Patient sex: M
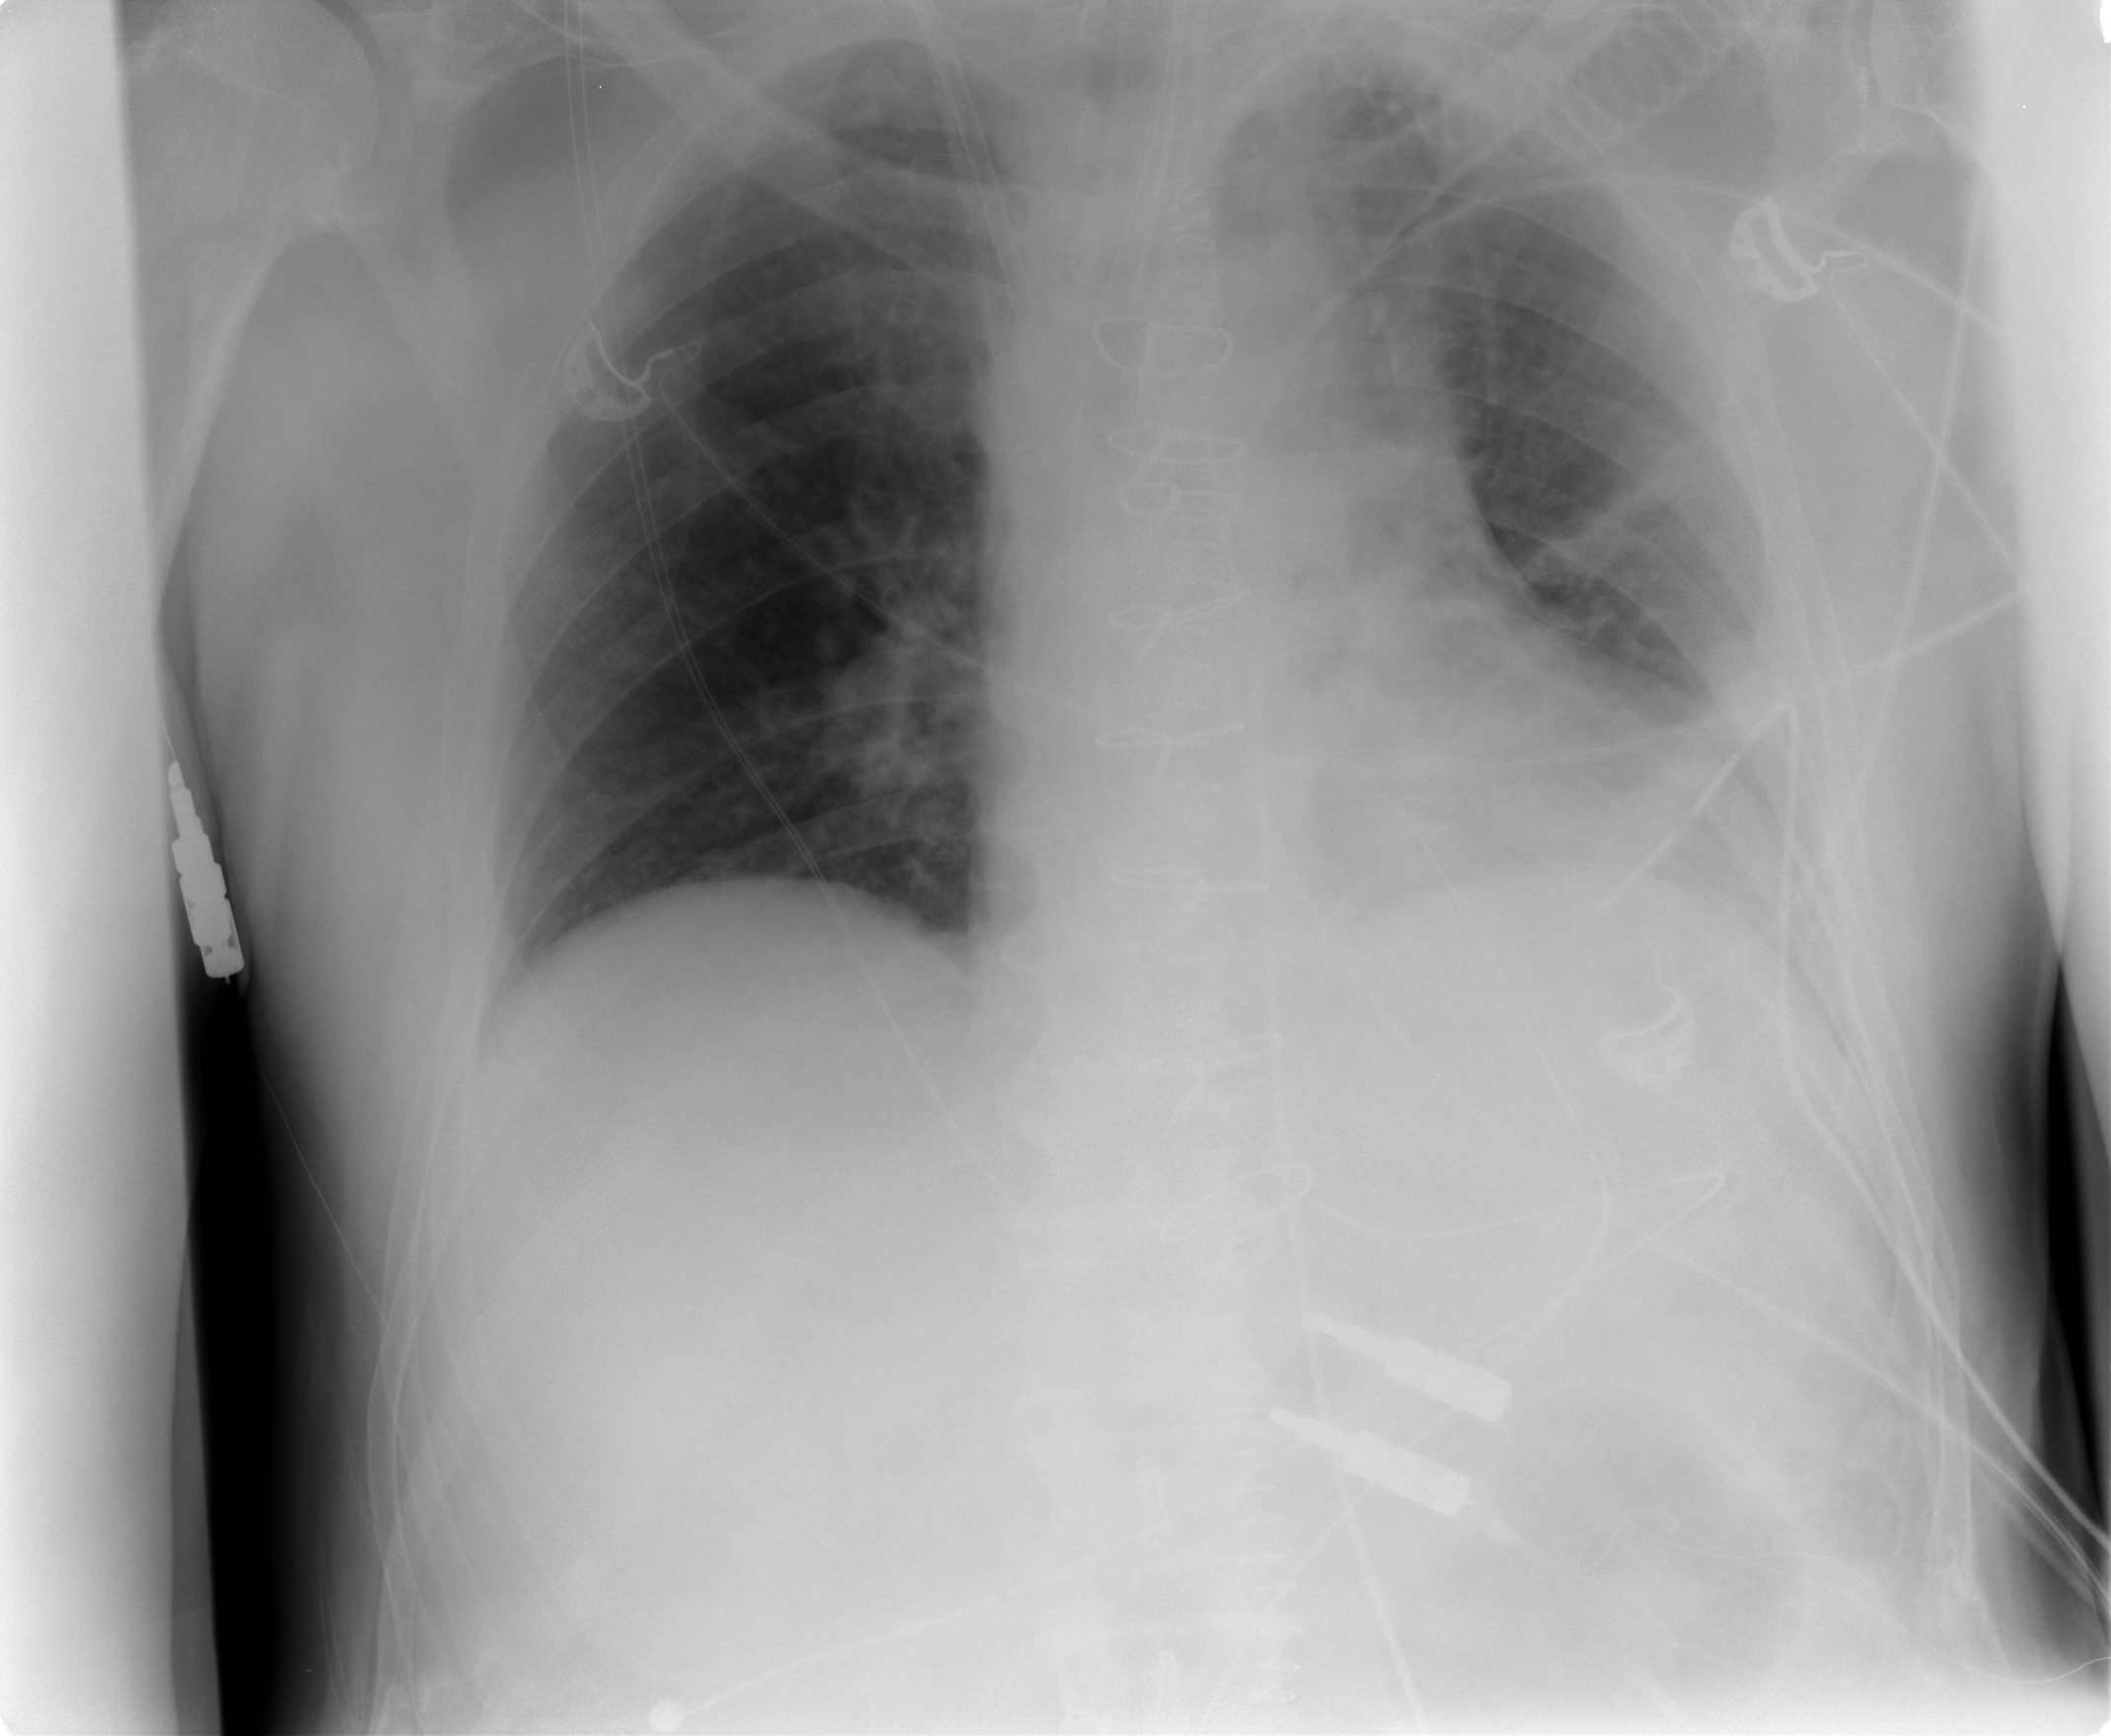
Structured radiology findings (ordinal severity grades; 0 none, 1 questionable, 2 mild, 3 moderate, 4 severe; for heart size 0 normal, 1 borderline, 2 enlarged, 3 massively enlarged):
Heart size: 1
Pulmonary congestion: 2
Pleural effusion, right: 0
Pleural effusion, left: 1
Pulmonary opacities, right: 0
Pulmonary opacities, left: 0
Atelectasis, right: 0
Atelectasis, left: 2